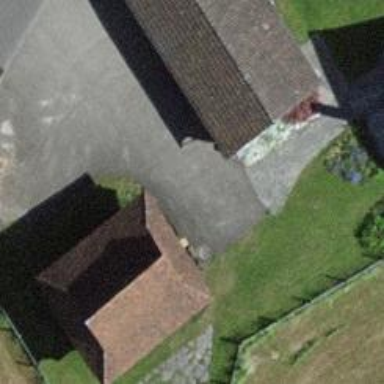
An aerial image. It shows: Rural barn.